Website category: book
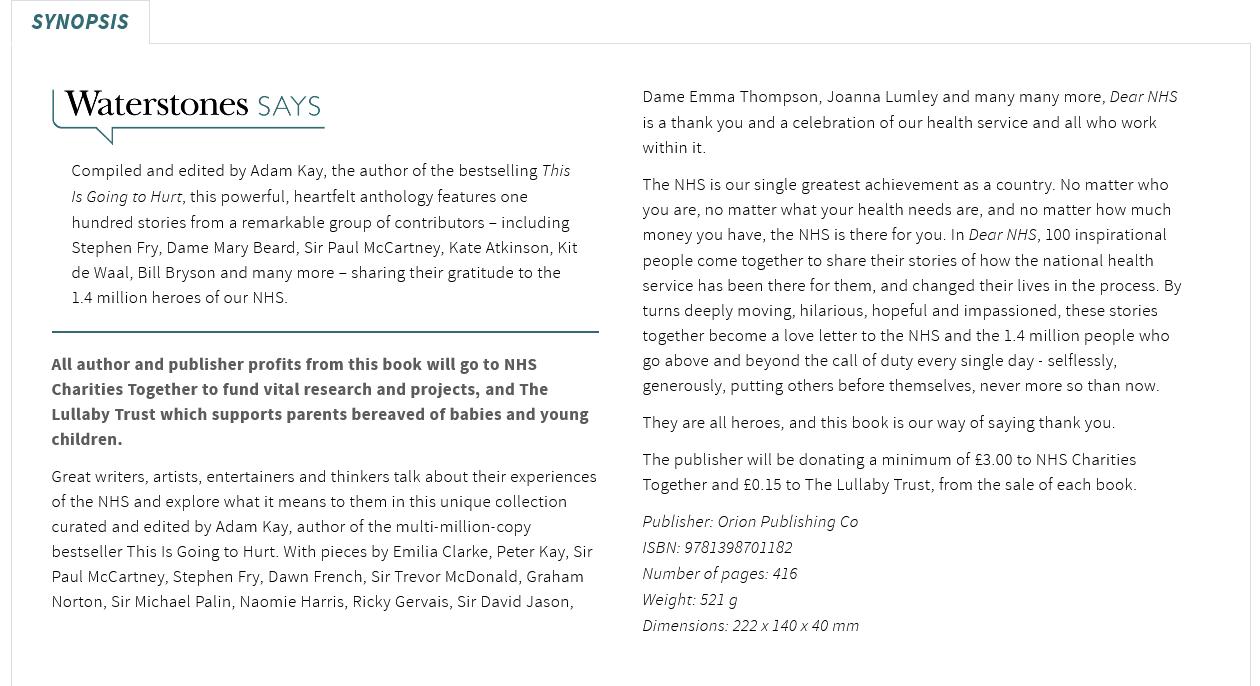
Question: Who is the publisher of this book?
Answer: Orion Publishing Co

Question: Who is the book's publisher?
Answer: Orion Publishing Co

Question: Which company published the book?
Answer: Orion Publishing Co

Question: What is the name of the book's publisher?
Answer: Orion Publishing Co

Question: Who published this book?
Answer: Orion Publishing Co

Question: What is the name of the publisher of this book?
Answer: Orion Publishing Co

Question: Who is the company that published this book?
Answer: Orion Publishing Co

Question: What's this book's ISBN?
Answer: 9781398701182

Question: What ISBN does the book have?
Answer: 9781398701182

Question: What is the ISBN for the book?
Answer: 9781398701182

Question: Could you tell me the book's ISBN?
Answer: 9781398701182

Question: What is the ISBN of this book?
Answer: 9781398701182

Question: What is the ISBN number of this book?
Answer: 9781398701182

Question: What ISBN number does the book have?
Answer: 9781398701182

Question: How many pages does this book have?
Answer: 416

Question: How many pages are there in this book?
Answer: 416

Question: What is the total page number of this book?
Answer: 416

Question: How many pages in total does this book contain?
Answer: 416

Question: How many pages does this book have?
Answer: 416

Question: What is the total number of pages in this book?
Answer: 416

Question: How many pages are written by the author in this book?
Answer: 416

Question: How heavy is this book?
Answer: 521 g

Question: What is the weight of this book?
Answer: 521 g

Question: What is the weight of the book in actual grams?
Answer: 521 g

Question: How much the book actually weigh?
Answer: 521 g

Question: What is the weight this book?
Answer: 521 g

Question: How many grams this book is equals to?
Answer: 521 g

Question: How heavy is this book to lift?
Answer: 521 g

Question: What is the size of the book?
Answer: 222 x 140 x 40 mm

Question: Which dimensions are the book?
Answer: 222 x 140 x 40 mm

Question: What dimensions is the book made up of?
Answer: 222 x 140 x 40 mm

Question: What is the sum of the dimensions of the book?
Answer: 222 x 140 x 40 mm

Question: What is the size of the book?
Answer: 222 x 140 x 40 mm

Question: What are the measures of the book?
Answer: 222 x 140 x 40 mm

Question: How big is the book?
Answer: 222 x 140 x 40 mm